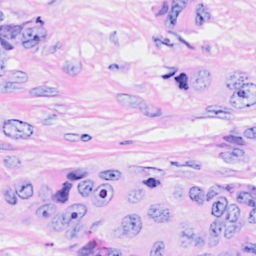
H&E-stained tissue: Breast